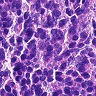
Metastatic tissue present: no